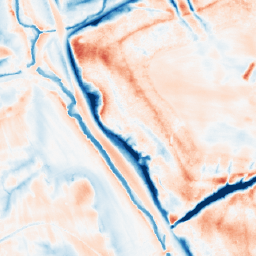
Category: trend_removal
Decomposition family: local_polynomial
Decomposition parameters: window_size: 31
degree: 3
Upsampling method: area
Upsampling parameters: scale: 2
Upsampling scale: 2